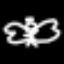
Label: angel